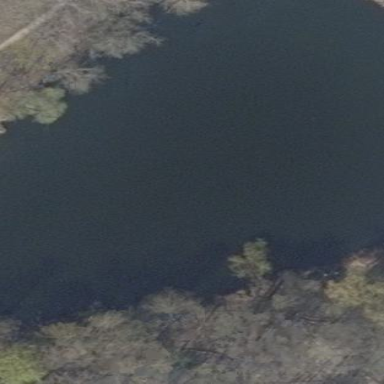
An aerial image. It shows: Beautiful lake surrounded by nature.